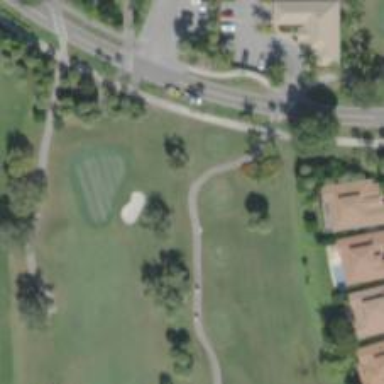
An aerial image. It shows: Golf cartpath that is also road path.